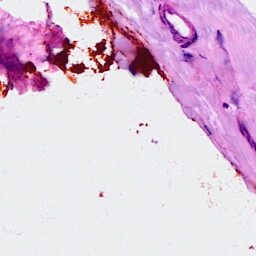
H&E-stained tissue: Breast